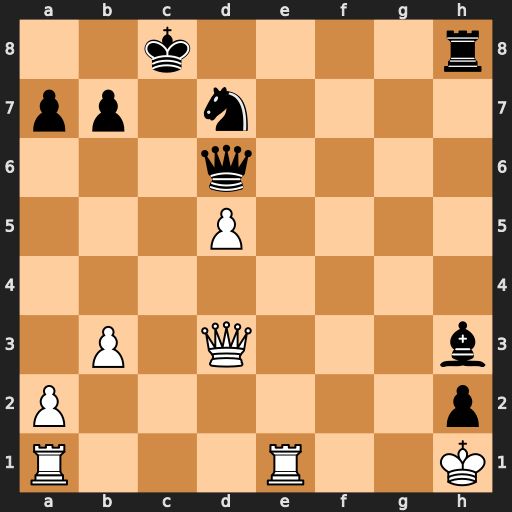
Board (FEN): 2k4r/pp1n4/3q4/3P4/8/1P1Q3b/P6p/R3R2K
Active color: w
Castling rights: -
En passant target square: -
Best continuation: Qc3+ Nc5 Qxh8+